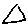
Label: triangle